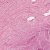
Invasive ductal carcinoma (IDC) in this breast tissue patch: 0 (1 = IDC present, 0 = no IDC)